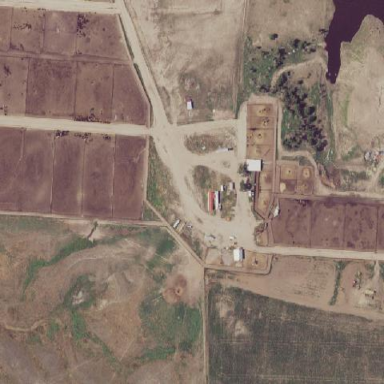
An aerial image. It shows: Farmyard with feedlot farming system.